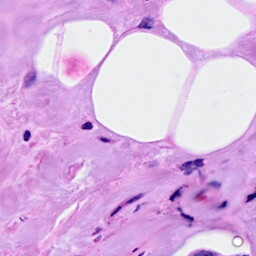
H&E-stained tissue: Breast